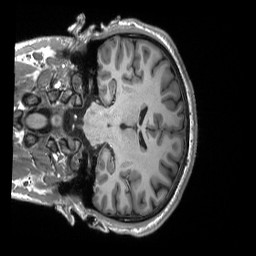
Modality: T1w
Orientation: coronal
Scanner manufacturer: siemens
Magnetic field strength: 3 T
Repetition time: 2.3 s
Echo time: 0.00298 s